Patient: sex M, age 55
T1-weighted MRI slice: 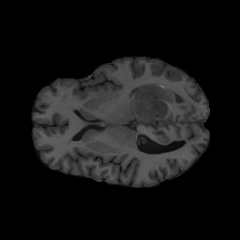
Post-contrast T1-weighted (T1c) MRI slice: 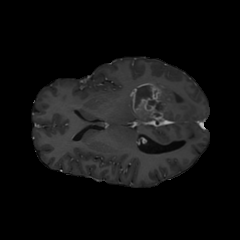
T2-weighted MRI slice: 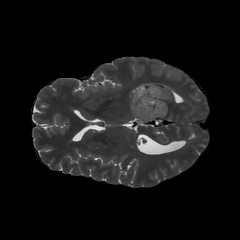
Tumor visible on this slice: yes
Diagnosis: Glioblastoma, IDH-wildtype
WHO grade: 4